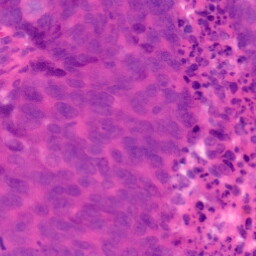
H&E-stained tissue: Colon